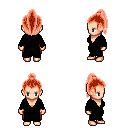
a pixel art fantasy rpg character, female body template, human, light skin, gray robe, red pants, red long topknot hairstyle, four views (front, back, left, right), 2x2 character sprite sheet, small pixel art, hard edges, no anti-aliasing